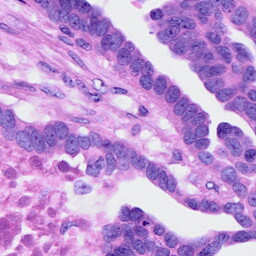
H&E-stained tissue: Ovarian